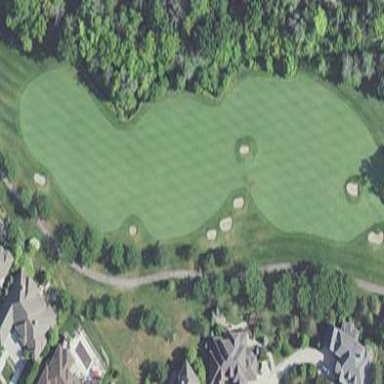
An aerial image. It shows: Golf fairway surrounded by grass.